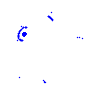
Particle: pion